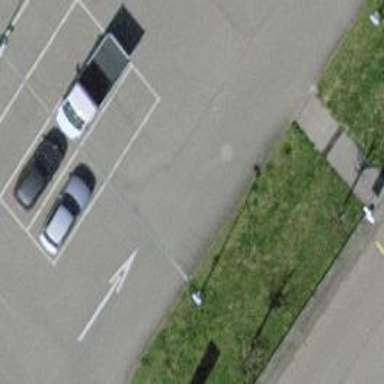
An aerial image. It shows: Asphalt parking aisle road.